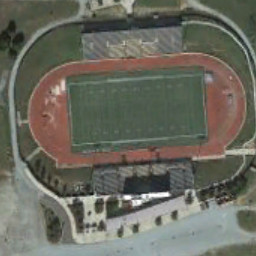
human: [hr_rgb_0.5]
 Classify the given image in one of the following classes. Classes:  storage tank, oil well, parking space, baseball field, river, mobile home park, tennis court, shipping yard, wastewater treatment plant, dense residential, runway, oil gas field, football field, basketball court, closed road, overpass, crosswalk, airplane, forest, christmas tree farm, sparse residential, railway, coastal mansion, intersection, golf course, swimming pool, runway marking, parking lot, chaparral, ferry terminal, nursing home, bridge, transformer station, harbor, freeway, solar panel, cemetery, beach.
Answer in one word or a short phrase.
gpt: football field